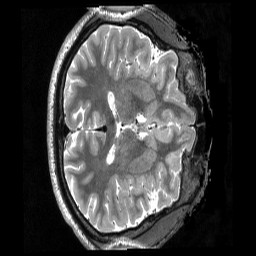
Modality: T2w
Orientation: axial
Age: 18
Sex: male
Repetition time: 3.2 s
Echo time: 0.563 s